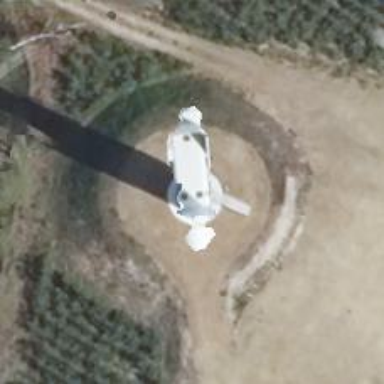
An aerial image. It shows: Wind generator of the horizontal axis type made by Vestas.